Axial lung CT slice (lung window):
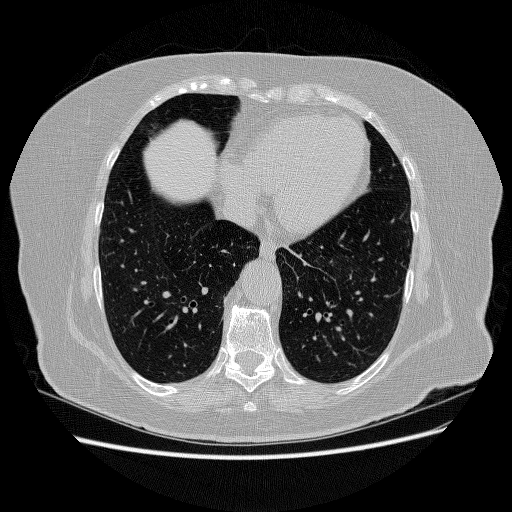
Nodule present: no